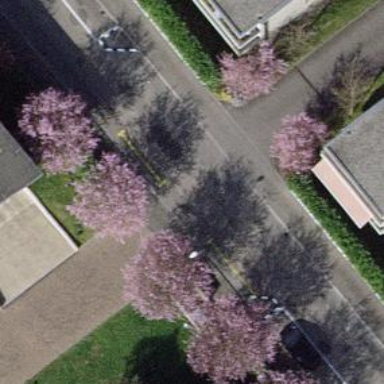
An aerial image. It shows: Asphalt footway with unmarked crossing.